Field crop: tomato
Growth stage: 1
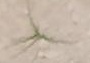
Species: cyperus